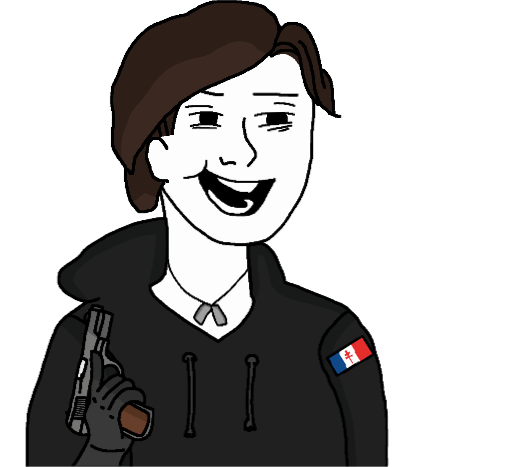
Label: 5_Twinkjak